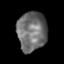
Tissue: lung
Cell type: Myeloid cells
Senescence score: 0.2362
Nuclear area (px): 1134
Mean DAPI intensity: 110.65